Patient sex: M
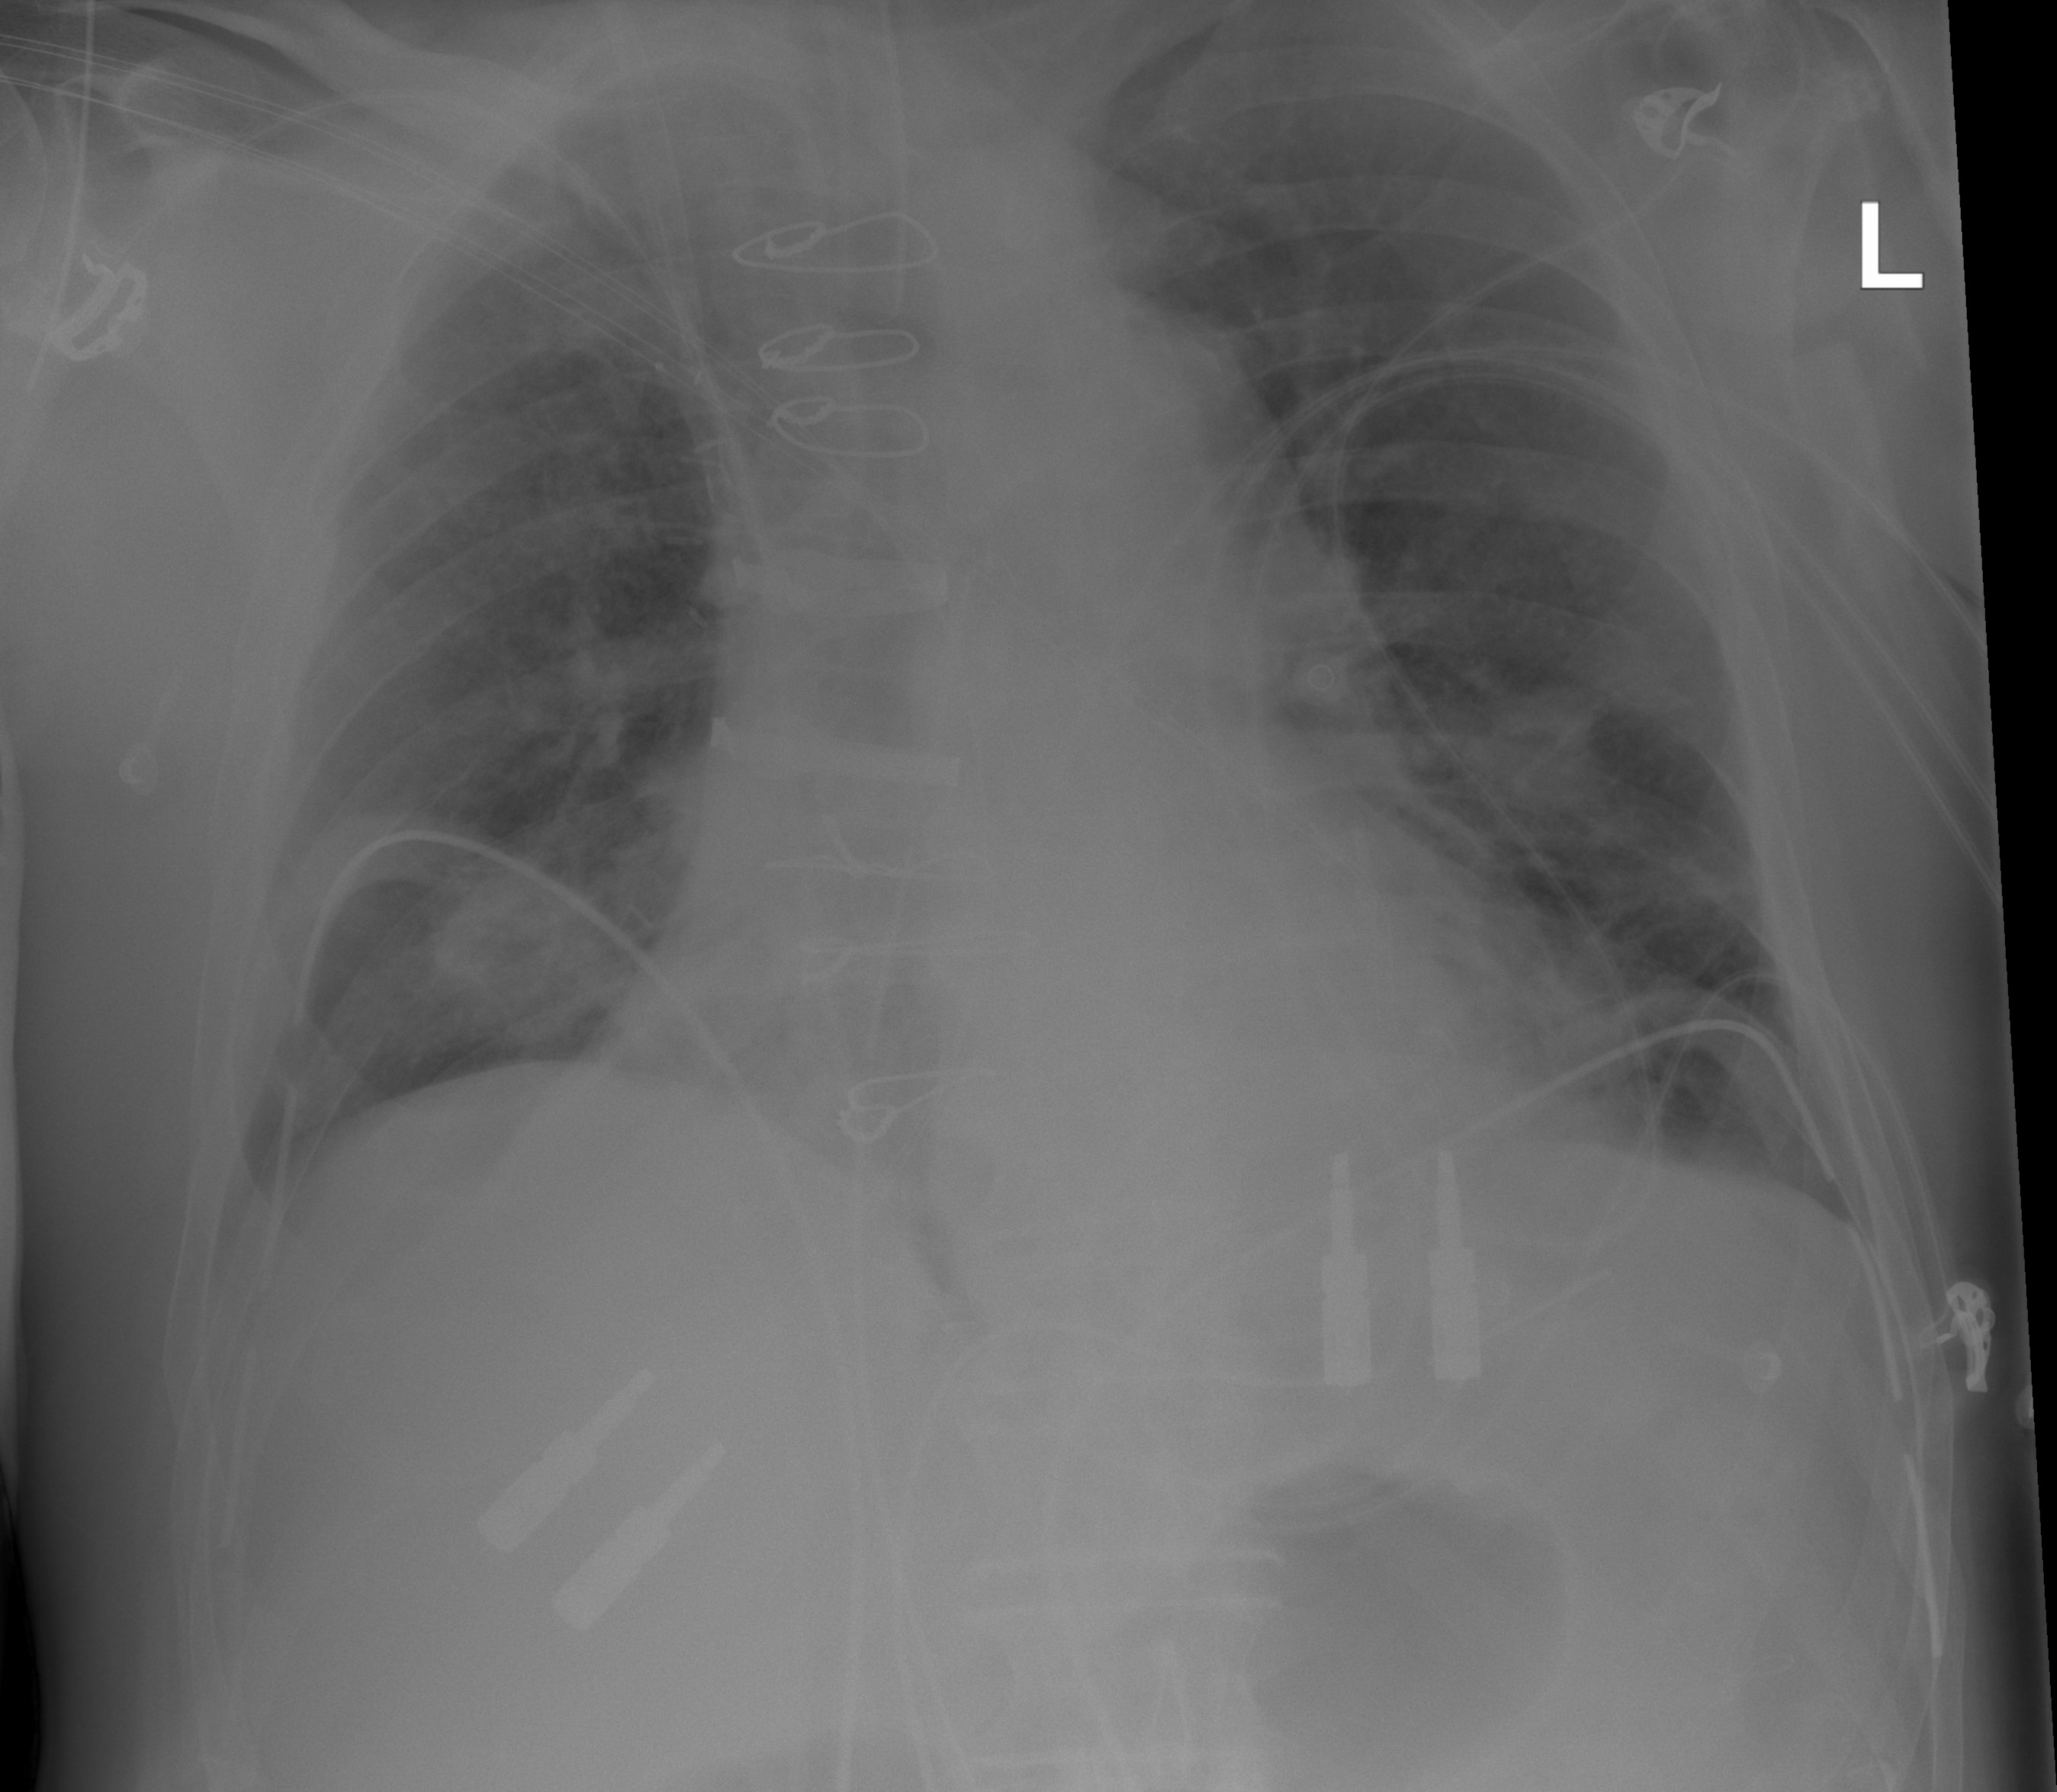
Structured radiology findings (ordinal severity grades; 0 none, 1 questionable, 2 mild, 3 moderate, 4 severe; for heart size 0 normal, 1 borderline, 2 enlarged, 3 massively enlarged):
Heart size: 2
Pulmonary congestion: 1
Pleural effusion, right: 0
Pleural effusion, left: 0
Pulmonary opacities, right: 0
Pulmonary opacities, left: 1
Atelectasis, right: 0
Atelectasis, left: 2